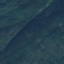
Land use / land cover: Forest